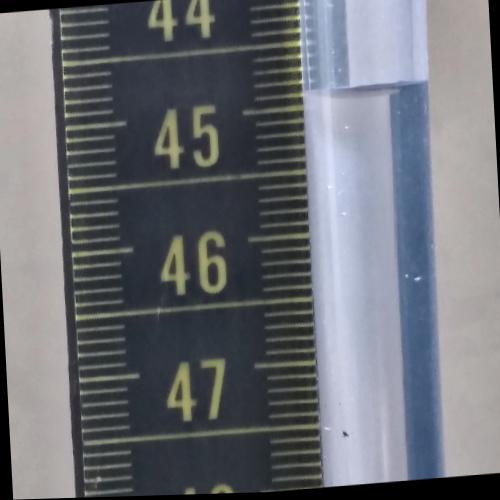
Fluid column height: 44.9 cm